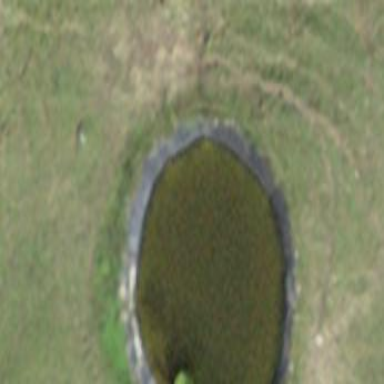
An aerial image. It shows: Pond surrounded by natural water.